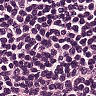
Metastatic tissue present: no